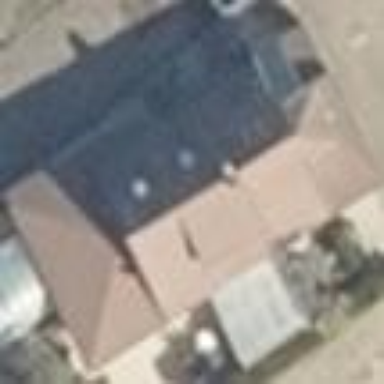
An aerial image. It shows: Detached building with gabled roof.